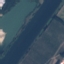
Land use / land cover: River